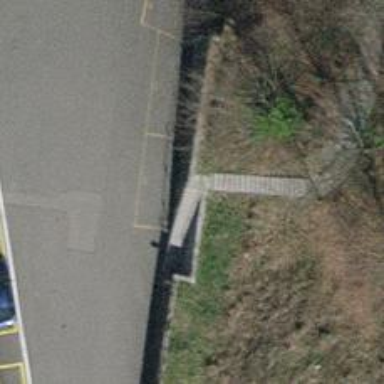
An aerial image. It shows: Road with steps.